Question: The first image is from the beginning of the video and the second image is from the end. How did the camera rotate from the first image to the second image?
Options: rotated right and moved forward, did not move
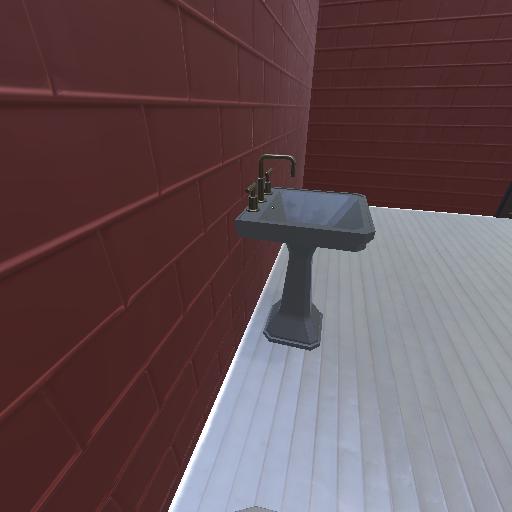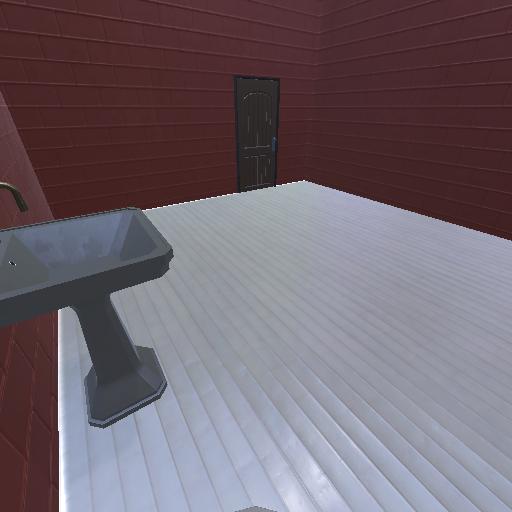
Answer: rotated right and moved forward